Question: I created a custom toolbar item. I've resized it to the size I want it to appear. However, when I run my application, it still stays in a rectangular shape as opposed to take a more square one:

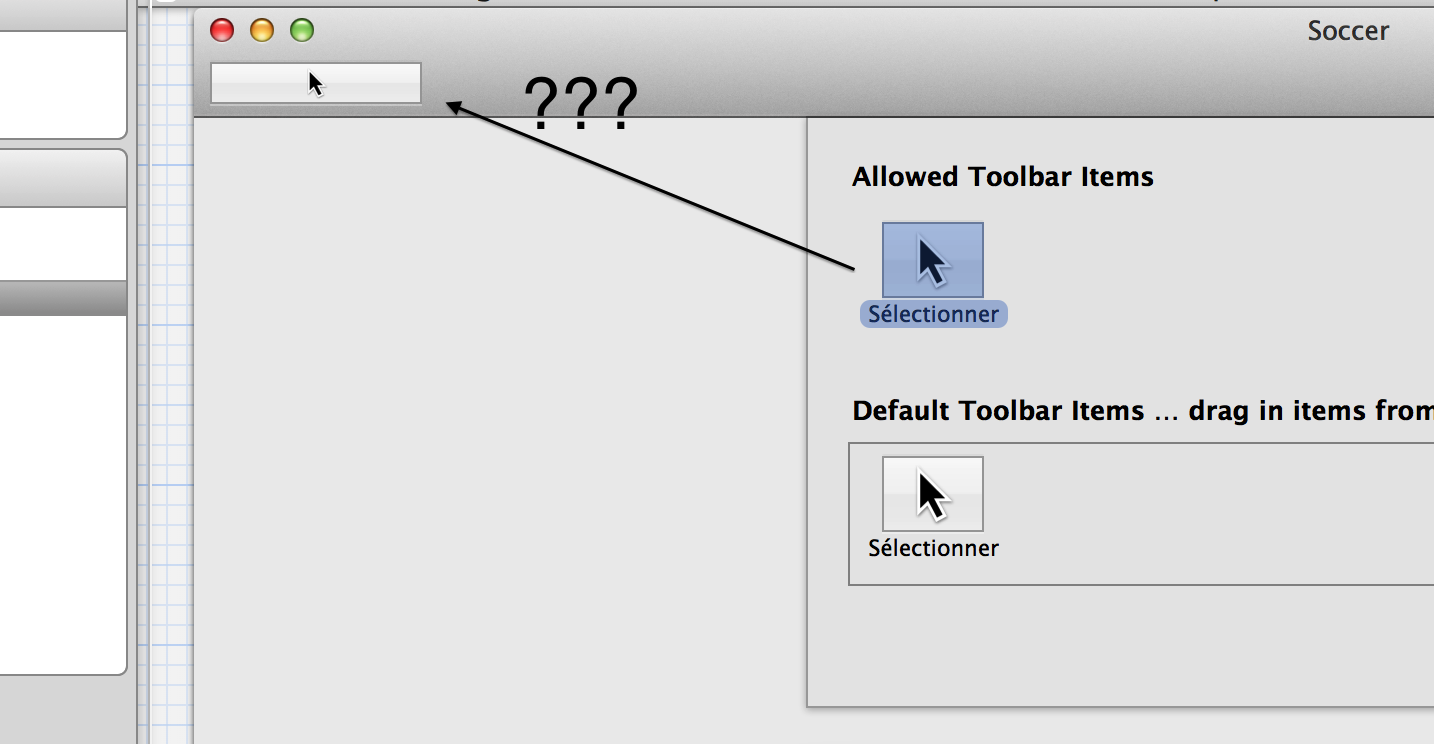
Answer: Changing the minimum and maximum size to 0 did it. However, it will not be represented in XCode but will be the proper size once the application is launched. Weird bug !